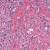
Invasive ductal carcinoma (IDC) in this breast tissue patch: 1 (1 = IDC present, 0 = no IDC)